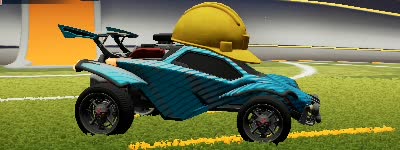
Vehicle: octane